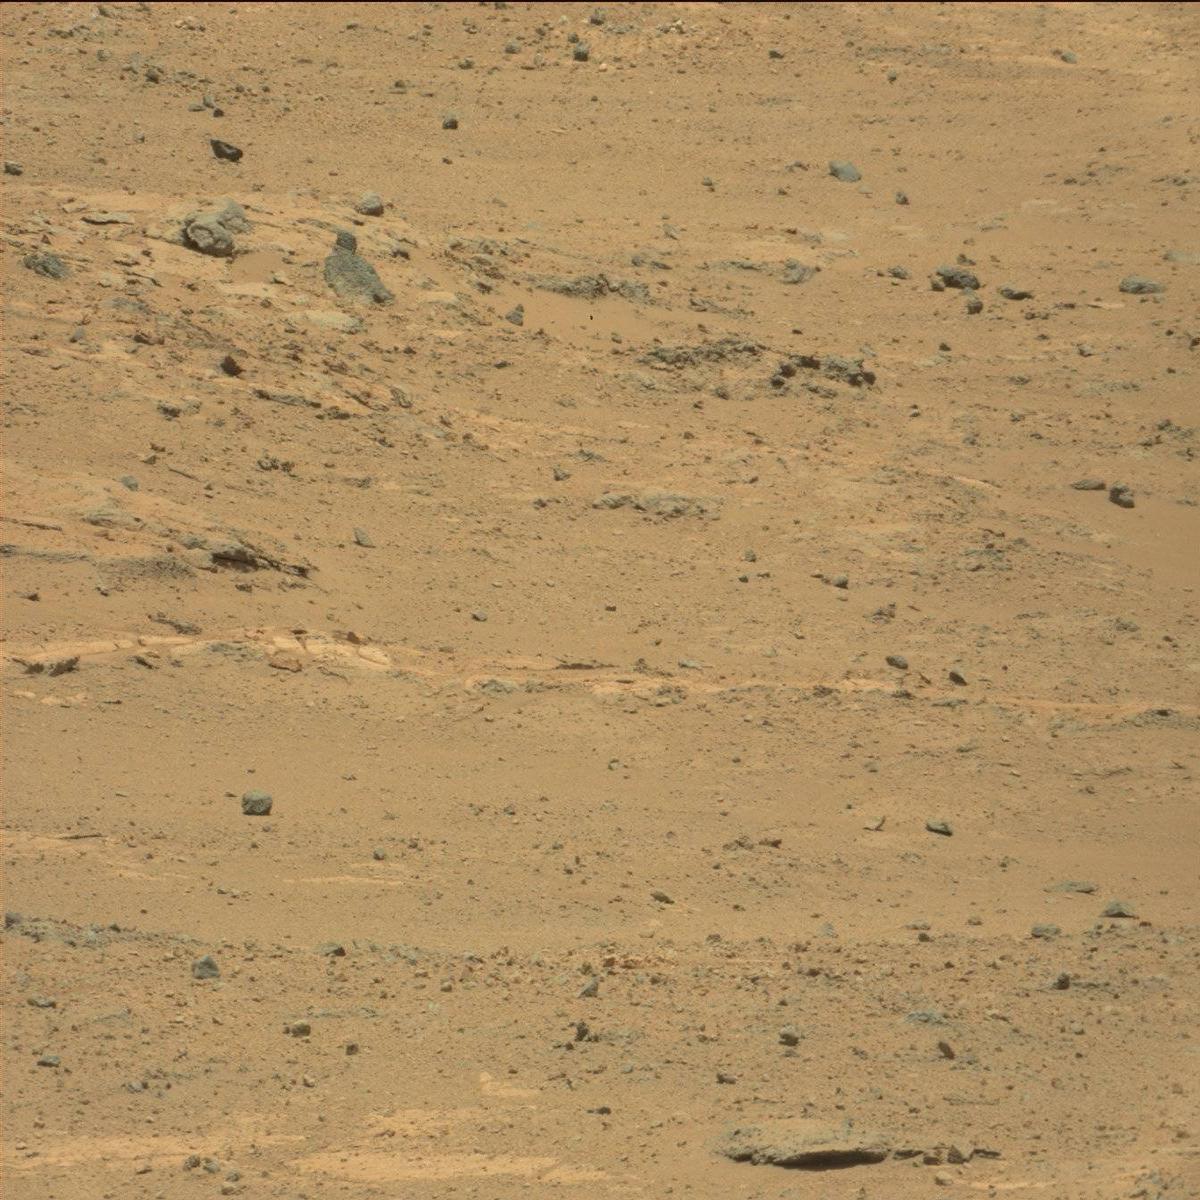
Terrain classes present: Bedrock, Rock, Sand / Soil